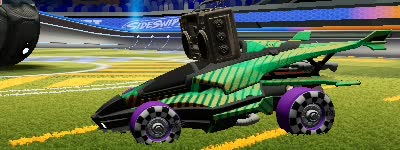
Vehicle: aftershock